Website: apple
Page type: cart
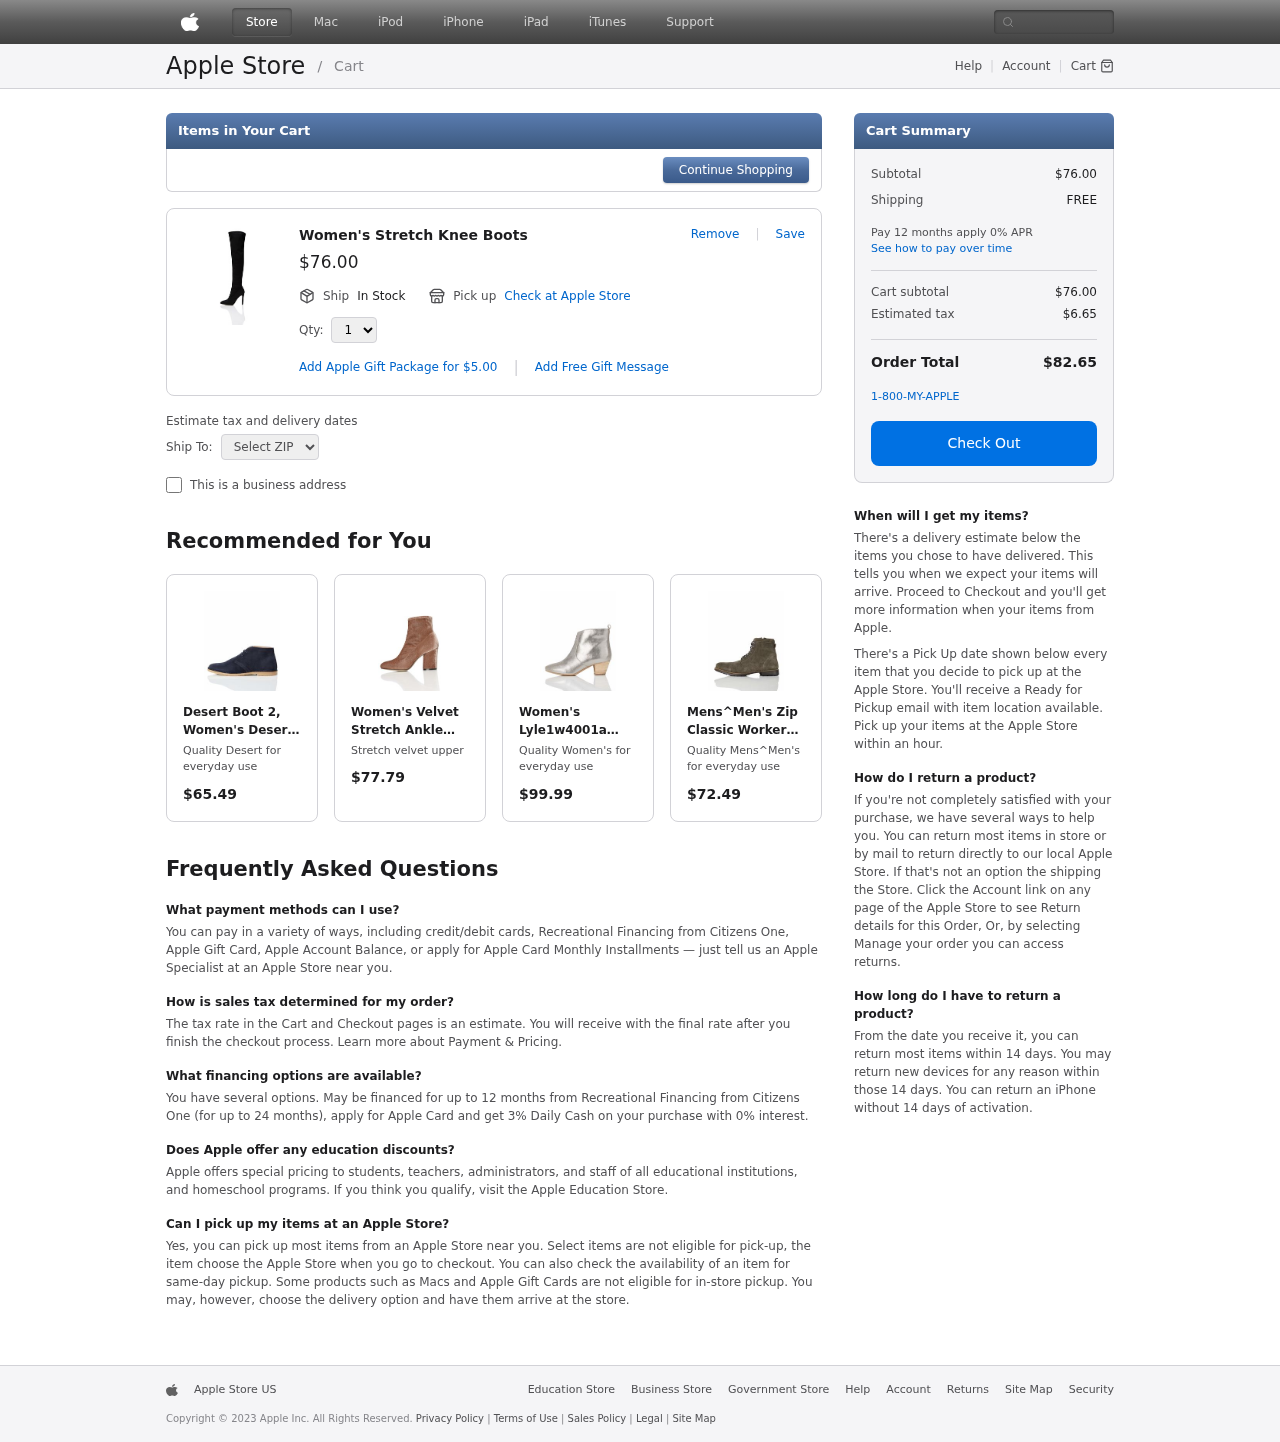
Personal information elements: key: PII_POSTCODE
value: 29796
Product elements: key: PRODUCT1_NAME
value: Women's Stretch Knee Boots
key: PRODUCT1_PRICE
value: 76
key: PRODUCT1_QUANTITY
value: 1
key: PRODUCT2_DESC
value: Quality Desert for everyday use
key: PRODUCT2_NAME
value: Desert Boot 2, Women's Desert Boots
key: PRODUCT2_PRICE
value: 65.49
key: PRODUCT3_DESC
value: Stretch velvet upper
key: PRODUCT3_NAME
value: Women's Velvet Stretch Ankle Boots Pink 4 UK (37 EU),119750
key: PRODUCT3_PRICE
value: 77.79
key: PRODUCT4_DESC
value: Quality Women's for everyday use
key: PRODUCT4_NAME
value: Women's Lyle1w4001a Cowboy Boots
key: PRODUCT4_PRICE
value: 99.99
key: PRODUCT5_DESC
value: Quality Mens^Men's for everyday use
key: PRODUCT5_NAME
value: Mens^Men's Zip Classic Worker Boots Chukka, Grau Charcoal Suede, US 11
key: PRODUCT5_PRICE
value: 72.49
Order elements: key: ORDER_SUBTOTAL
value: $76.00
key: ORDER_SHIPPING_COST
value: FREE
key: ORDER_SUBTOTAL2
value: $76.00
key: ORDER_TAX
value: $6.65
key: ORDER_TOTAL
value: $82.65